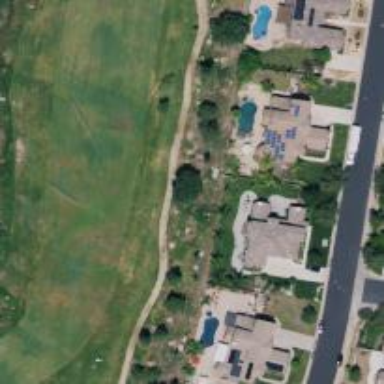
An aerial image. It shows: Path for golf carts.